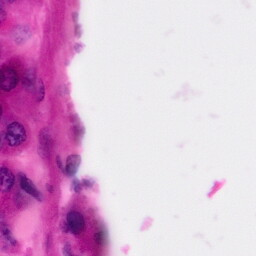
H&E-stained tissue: Pancreatic